Interaction volume radius: 10 \u00c5
Interaction volume height: 30 \u00c5
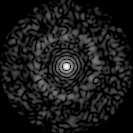
Disorder parameter: 0.8246